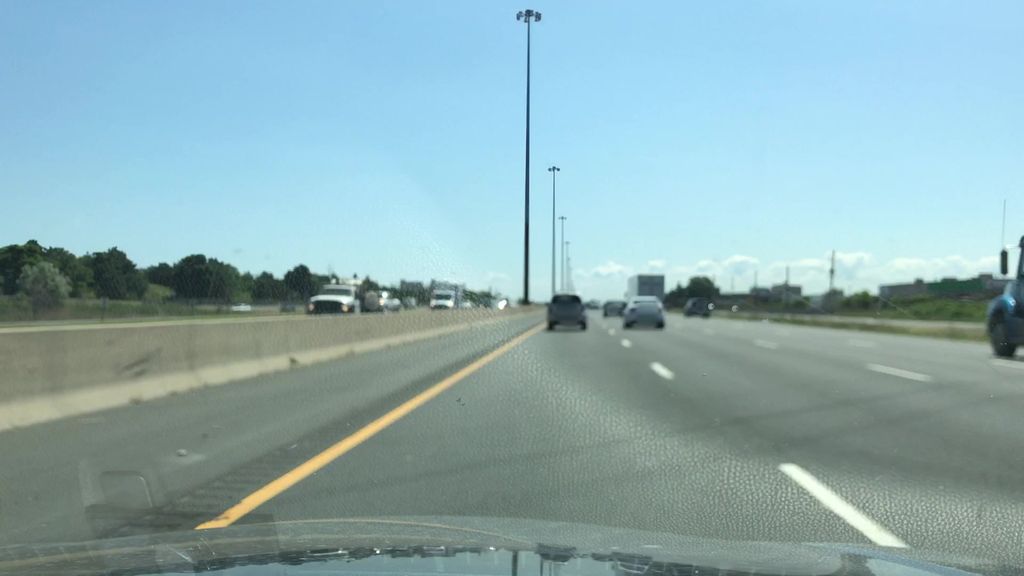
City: hamilton